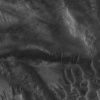
Atmospheric dust classification: not_dusty